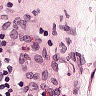
Metastatic tissue present: no